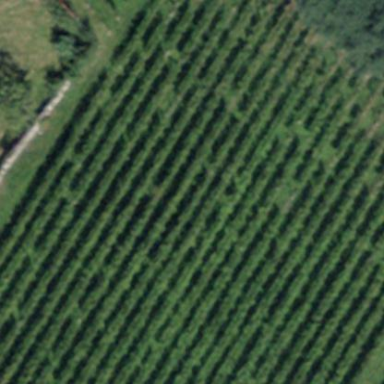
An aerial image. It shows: Vineyard with grape crops.